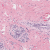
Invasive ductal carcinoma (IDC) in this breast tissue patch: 0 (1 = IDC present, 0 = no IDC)